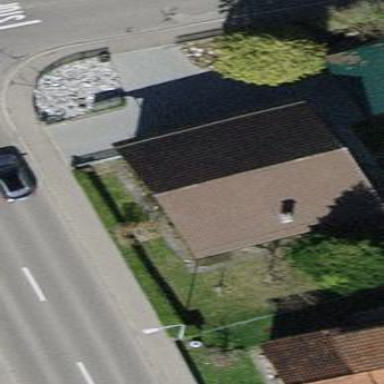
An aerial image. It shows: Detached building with gabled roof.